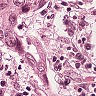
Metastatic tissue present: yes